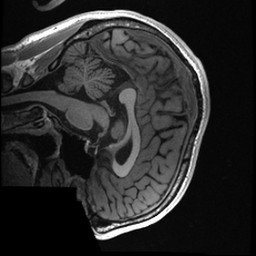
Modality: T1w
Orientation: sagittal